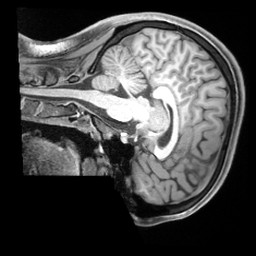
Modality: T1w
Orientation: sagittal
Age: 20
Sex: female
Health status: ill
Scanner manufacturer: siemens
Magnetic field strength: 3 T
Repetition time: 2.2 s
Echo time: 0.00218 s